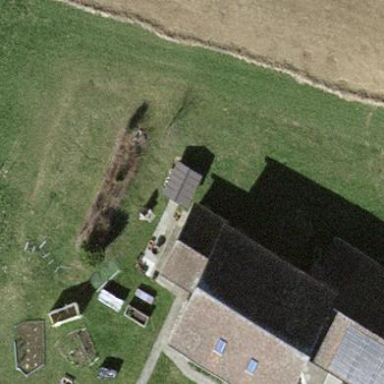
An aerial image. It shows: Part of the building serves as farm.